Question: I'm using <URL>.
Is possible to place the position of the description of the chart in another position than in the bottom right corner of the chart?
I just have a BarChart where some bars on the right are zero and are in the same position as the description.

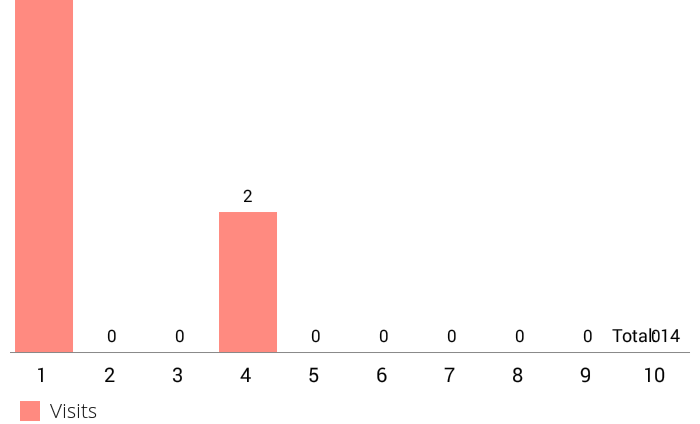
Answer: :
You can either hide the description by calling
'''
chart.setDescription("");
'''
or modify the position of the description by calling
'''
chart.setDescriptionPosition(float xpos, float ypos)
'''
release:
'''
mChart.getDescription().setText("X-Axis: Date\nY-Axis:Output ");
mChart.getDescription().setPosition(3f,3f);
'''
<URL>, you can find the official documentation for the Description.